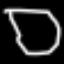
Label: octagon